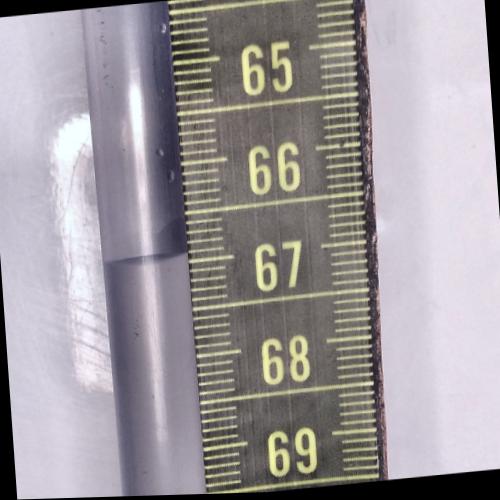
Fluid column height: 66.9 cm